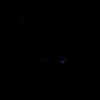
Label: space